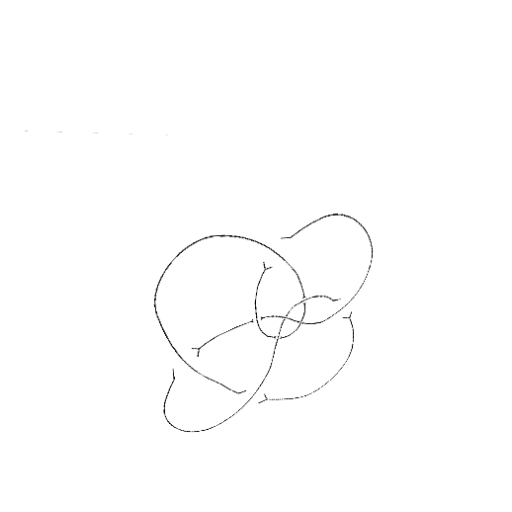
Crossing number: 9